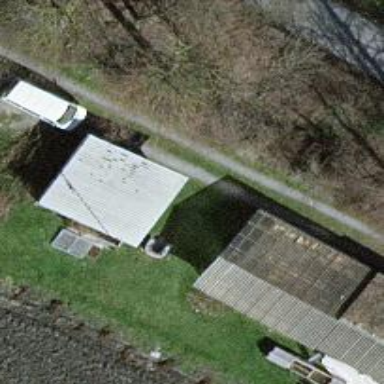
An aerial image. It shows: Shed building.